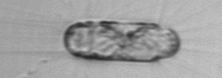
Label: Corethron_hystrix